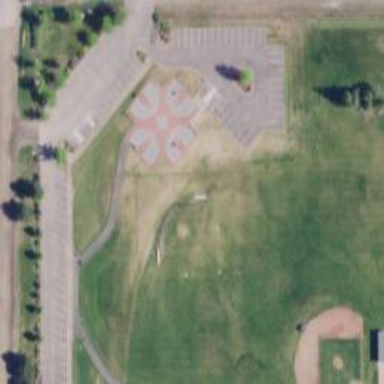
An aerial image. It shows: Softball pitch for leisure sports.